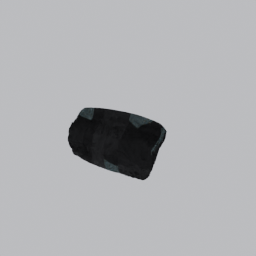
Label: nature